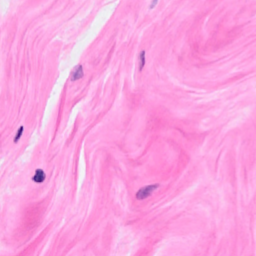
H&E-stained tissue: Breast